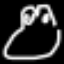
Label: frog